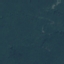
Land use / land cover: Forest